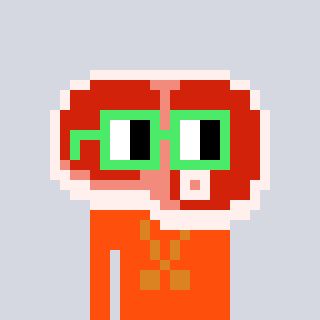
a pixel art character with square light green glasses, a steak-shaped head and a orange-colored body on a cool background